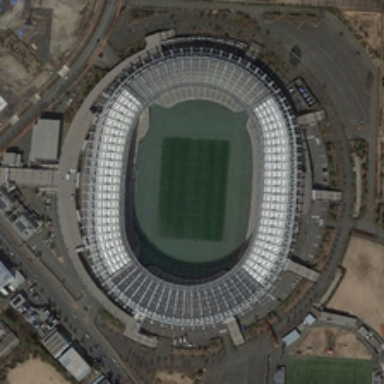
Some buildings are around a large stadium .